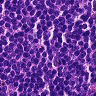
Metastatic tissue present: no